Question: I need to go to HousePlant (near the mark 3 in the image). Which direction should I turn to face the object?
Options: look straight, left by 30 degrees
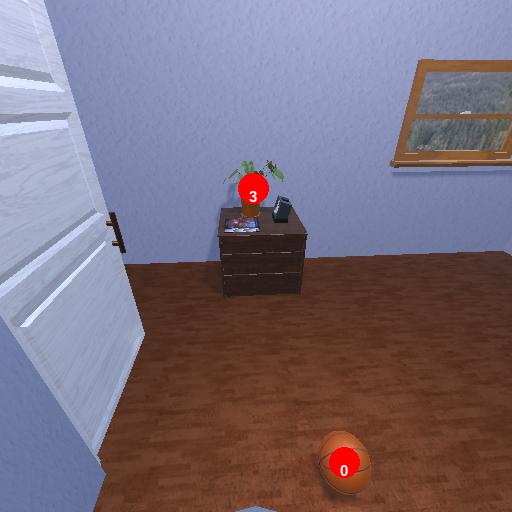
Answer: look straight